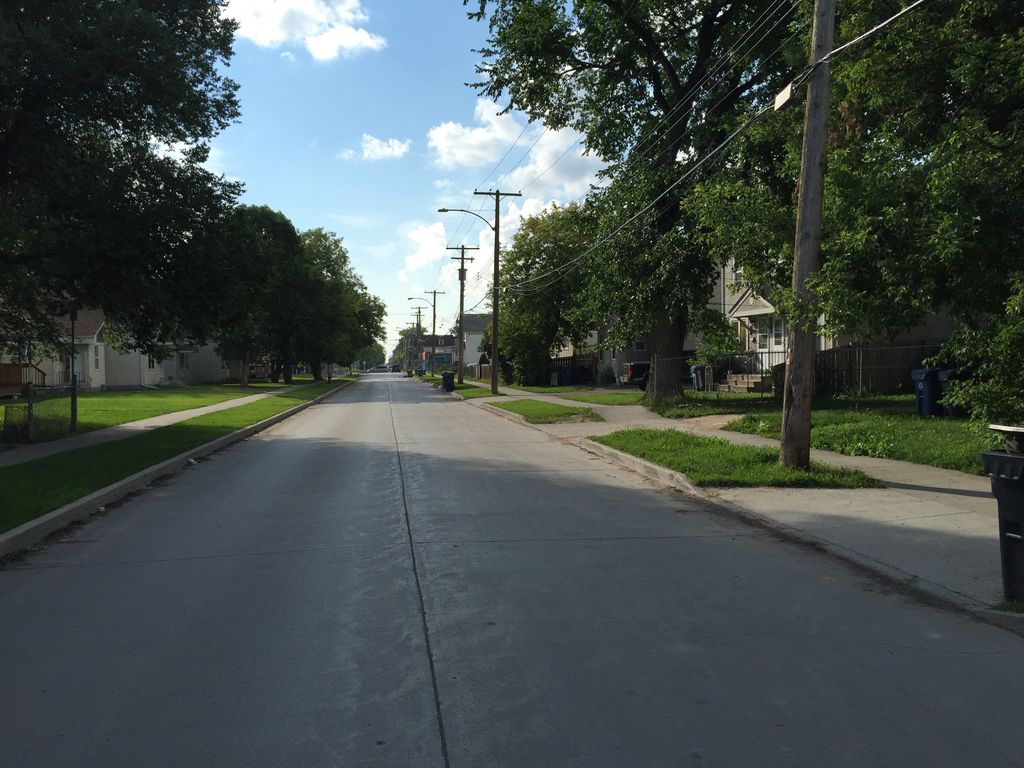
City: winnipeg